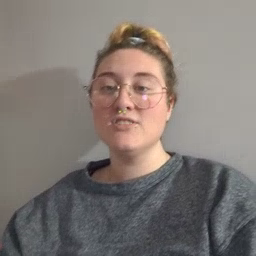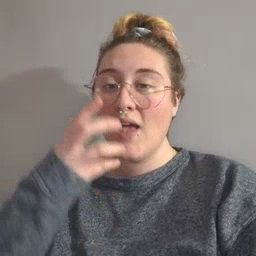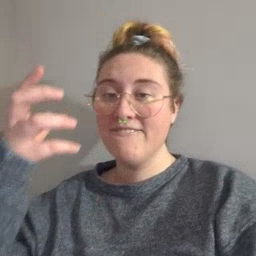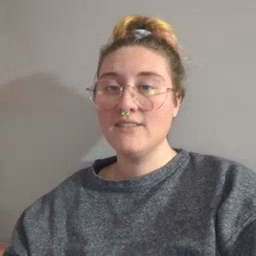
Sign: giraffe